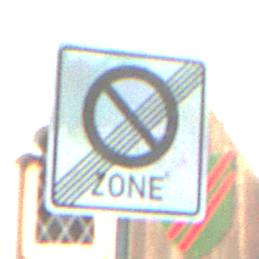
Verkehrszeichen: EndeEingeschraenktesHalteverbotZone
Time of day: MorningAfternoon
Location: Outdoor (Urban)
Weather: PartlyCloudy
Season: NotSpecified
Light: Natural